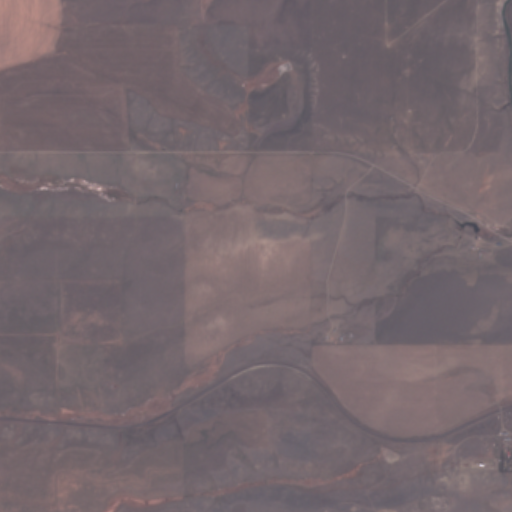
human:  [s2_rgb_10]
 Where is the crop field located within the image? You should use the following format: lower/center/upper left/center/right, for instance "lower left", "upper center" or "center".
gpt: The crop field is located in the upper left of the image.
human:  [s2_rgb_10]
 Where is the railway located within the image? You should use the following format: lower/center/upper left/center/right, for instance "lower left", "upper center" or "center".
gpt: The railway is located in the lower of the image.
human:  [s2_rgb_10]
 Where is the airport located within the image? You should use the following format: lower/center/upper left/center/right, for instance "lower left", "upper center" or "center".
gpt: There is no airport in the image.